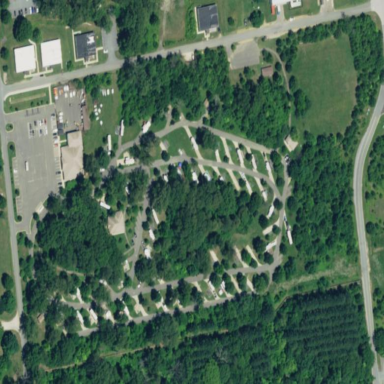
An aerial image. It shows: Caravan site with tents.